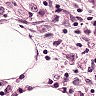
Metastatic tissue present: yes